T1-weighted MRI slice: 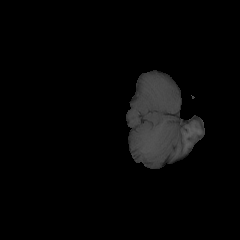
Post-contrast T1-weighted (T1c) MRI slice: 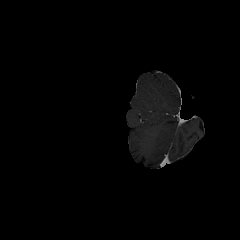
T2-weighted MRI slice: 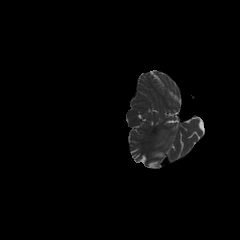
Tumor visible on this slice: no